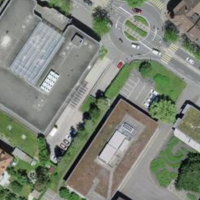
EUNIS habitat code: 54
Species observed at this site:
Salvia pratensis